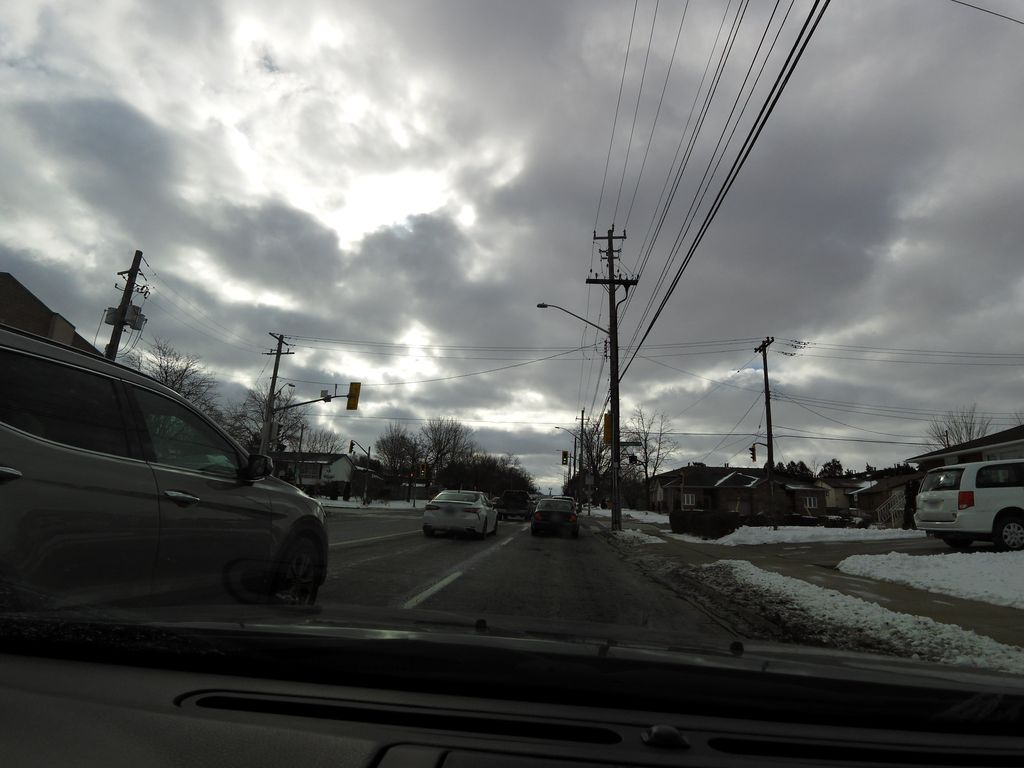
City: hamilton